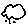
Label: cloud